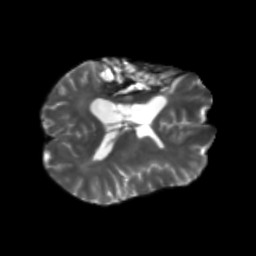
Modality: T2w
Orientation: axial
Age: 42
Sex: male
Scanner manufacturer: siemens
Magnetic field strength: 3 T
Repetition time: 5.47 s
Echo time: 0.0854 s